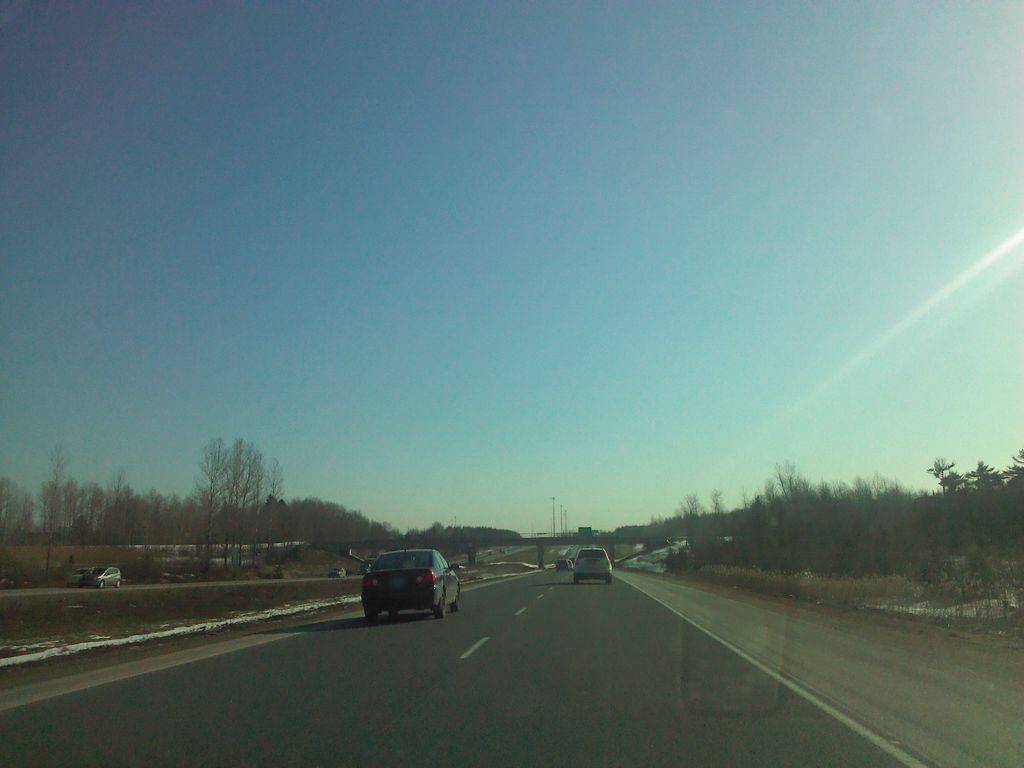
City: quebec_city